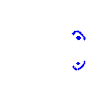
Particle: kaon